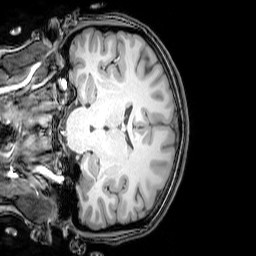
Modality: T1w
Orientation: coronal
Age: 25
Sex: female
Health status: healthy
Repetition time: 0.081 s
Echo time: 0.037 s